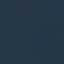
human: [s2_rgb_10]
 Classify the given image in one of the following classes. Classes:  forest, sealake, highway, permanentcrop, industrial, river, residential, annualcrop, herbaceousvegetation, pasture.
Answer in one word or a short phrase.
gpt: SeaLake